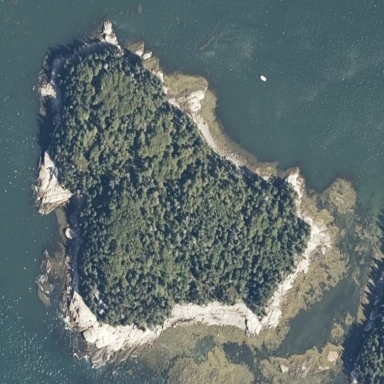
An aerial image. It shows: Islet located along the natural coastline.